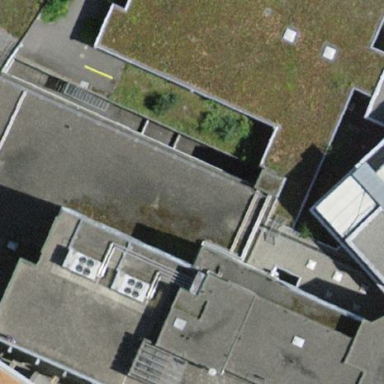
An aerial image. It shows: Hospital building.